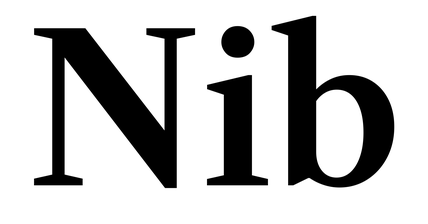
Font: LibreCaslonText_SemiBold